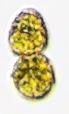
Label: Margalefidinium